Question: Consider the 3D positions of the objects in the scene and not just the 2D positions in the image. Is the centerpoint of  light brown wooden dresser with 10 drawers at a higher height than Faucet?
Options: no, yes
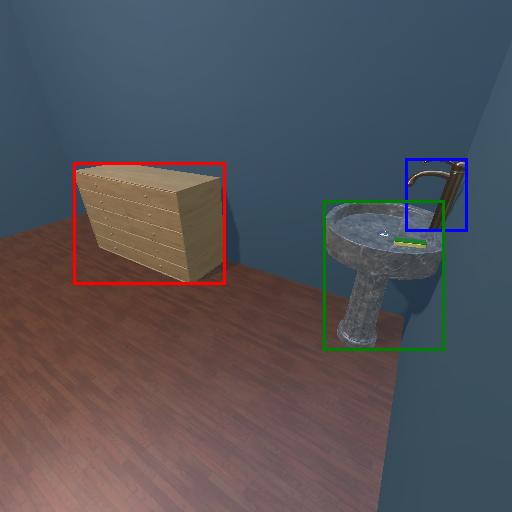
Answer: no